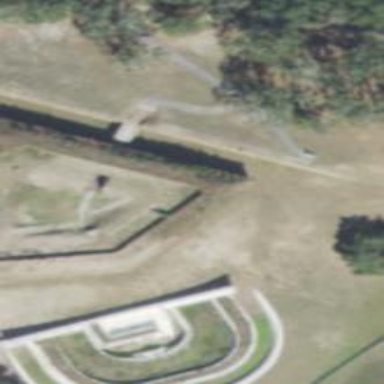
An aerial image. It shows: Retaining wall.